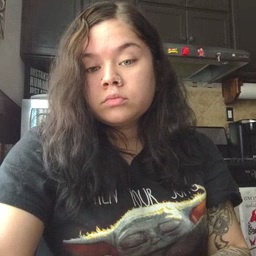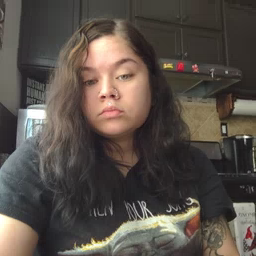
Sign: toothbrush